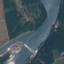
Land use / land cover: River